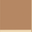
Piece: xx